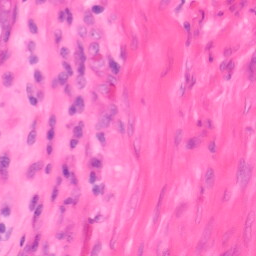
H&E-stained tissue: Colon